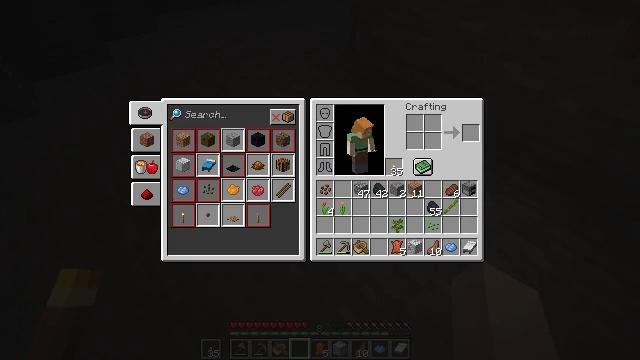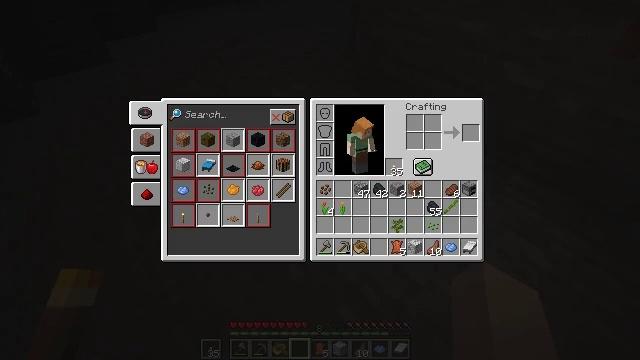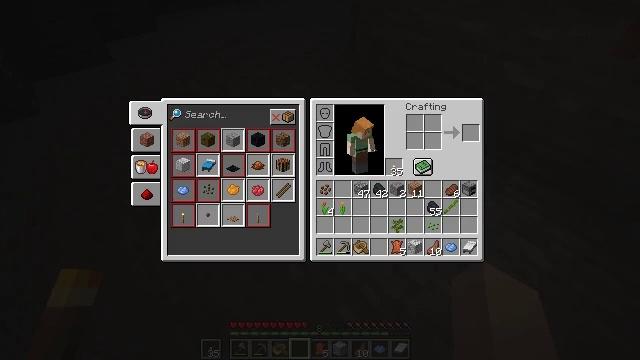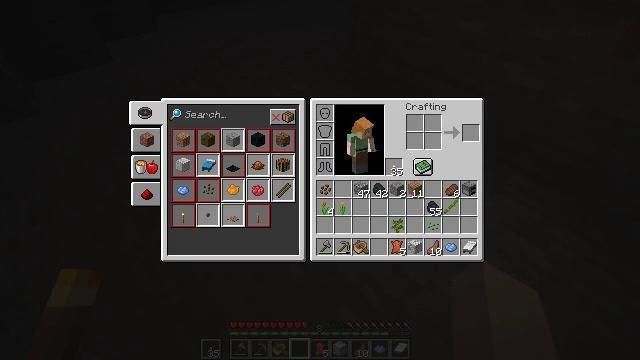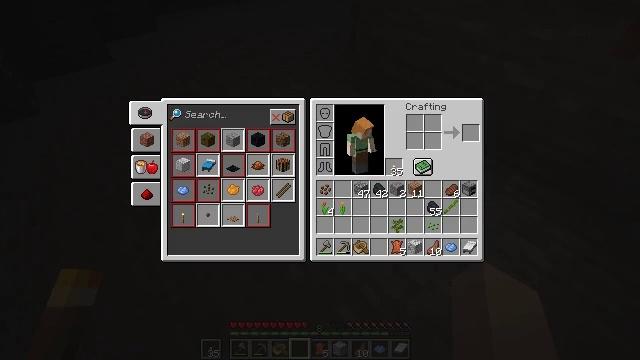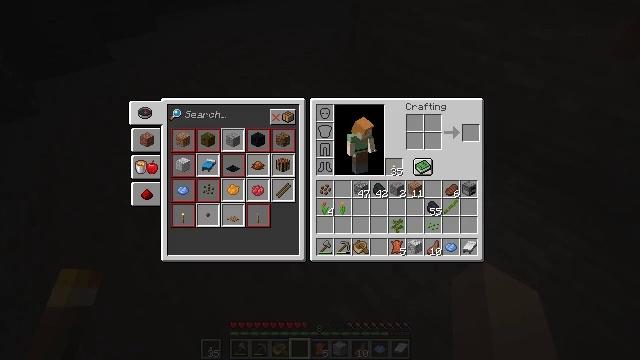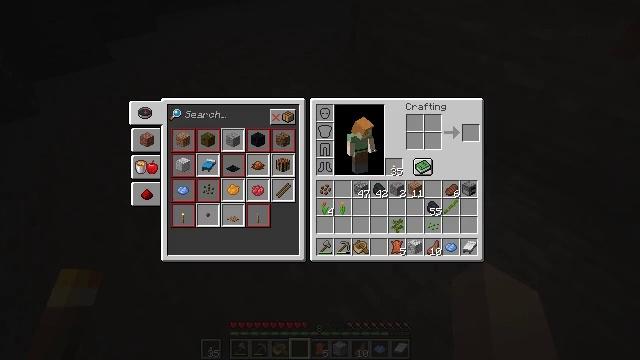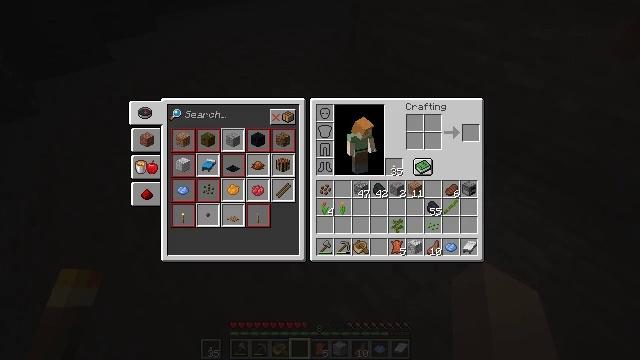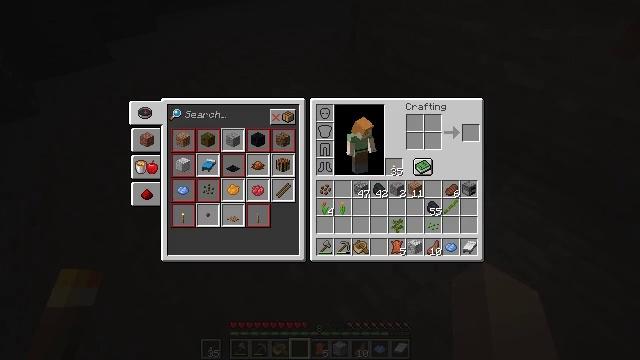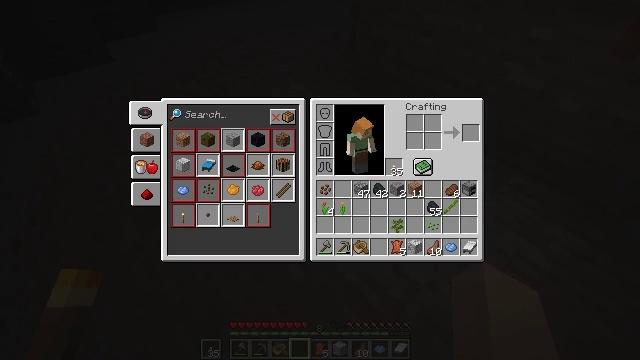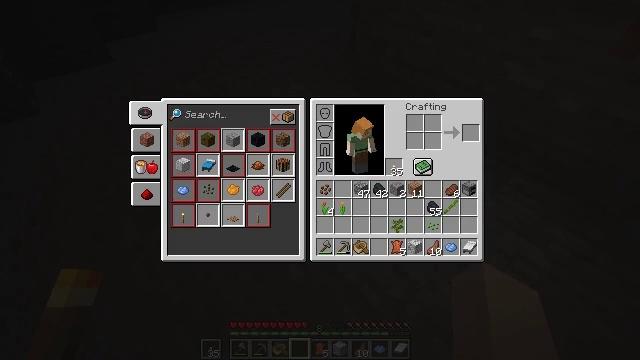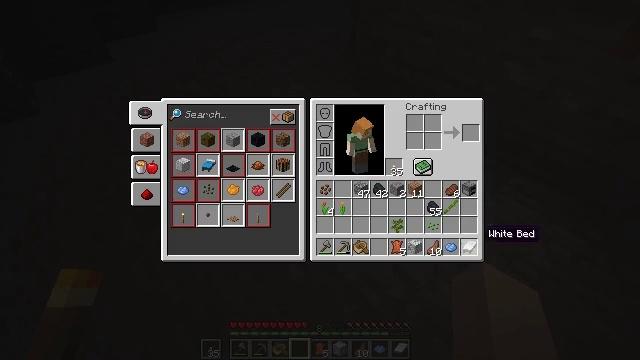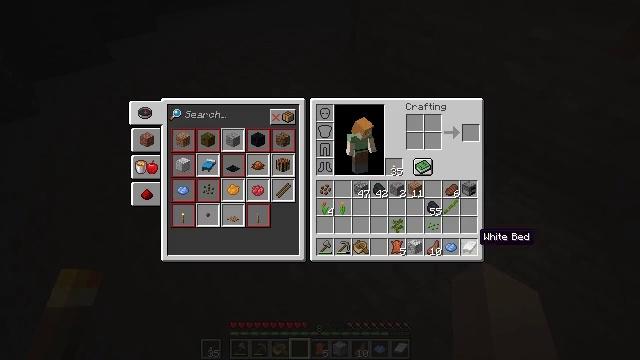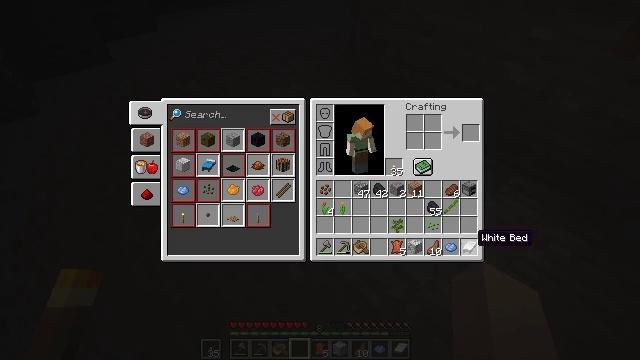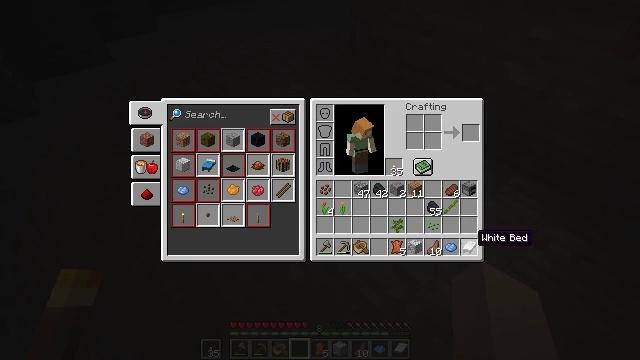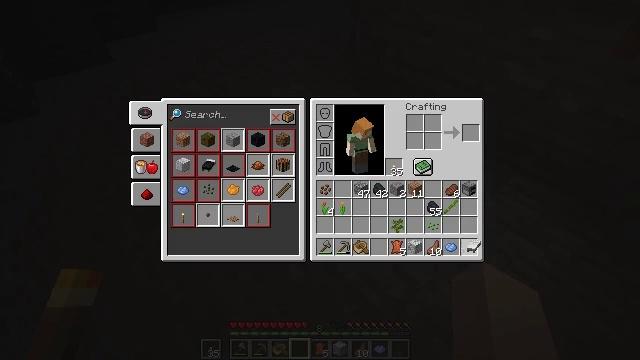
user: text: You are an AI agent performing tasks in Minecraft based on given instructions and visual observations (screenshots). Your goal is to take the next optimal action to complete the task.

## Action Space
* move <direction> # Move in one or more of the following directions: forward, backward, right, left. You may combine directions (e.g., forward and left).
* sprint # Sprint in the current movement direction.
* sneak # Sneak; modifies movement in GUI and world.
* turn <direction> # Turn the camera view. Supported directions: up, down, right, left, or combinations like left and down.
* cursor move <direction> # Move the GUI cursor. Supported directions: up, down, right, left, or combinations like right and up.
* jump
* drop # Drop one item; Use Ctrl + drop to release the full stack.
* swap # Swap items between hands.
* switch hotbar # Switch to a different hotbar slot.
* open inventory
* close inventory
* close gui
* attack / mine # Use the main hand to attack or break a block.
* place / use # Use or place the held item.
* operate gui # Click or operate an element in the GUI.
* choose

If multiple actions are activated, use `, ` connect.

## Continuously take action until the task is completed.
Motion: motion action
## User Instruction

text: Make a light blue bed at a crafting table.
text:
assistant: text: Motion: no_op
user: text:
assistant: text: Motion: no_op
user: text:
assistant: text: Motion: no_op
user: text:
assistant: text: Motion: cursor move left
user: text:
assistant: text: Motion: cursor move left
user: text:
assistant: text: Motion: no_op
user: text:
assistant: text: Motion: no_op
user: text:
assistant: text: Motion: operate gui
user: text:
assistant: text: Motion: operate gui
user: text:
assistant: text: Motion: operate gui
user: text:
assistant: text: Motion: no_op
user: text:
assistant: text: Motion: no_op
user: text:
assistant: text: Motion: no_op
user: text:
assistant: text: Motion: no_op
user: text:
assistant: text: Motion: operate gui
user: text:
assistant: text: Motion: operate gui
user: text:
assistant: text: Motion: no_op
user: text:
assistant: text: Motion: cursor move up
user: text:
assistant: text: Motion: cursor move left and up
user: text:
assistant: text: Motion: cursor move left and up
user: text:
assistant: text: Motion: cursor move left and up
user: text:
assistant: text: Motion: no_op
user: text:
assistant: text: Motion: no_op
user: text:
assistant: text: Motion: cursor move up
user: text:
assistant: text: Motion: no_op
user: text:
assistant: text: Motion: no_op
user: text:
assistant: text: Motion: no_op
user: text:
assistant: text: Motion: operate gui
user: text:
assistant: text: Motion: operate gui
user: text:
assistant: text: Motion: no_op